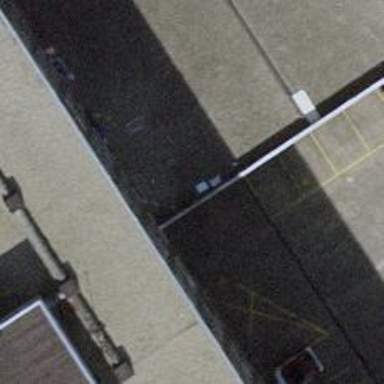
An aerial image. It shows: Driveway that serves as building passage under tunnel.